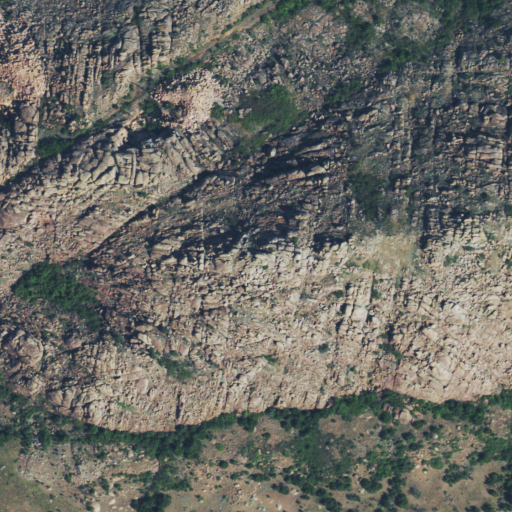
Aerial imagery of mountain in Oklahoma named Camelback Mountain containing shrub, grassland, and mixed forest